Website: bh-photo
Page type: customer-info-address
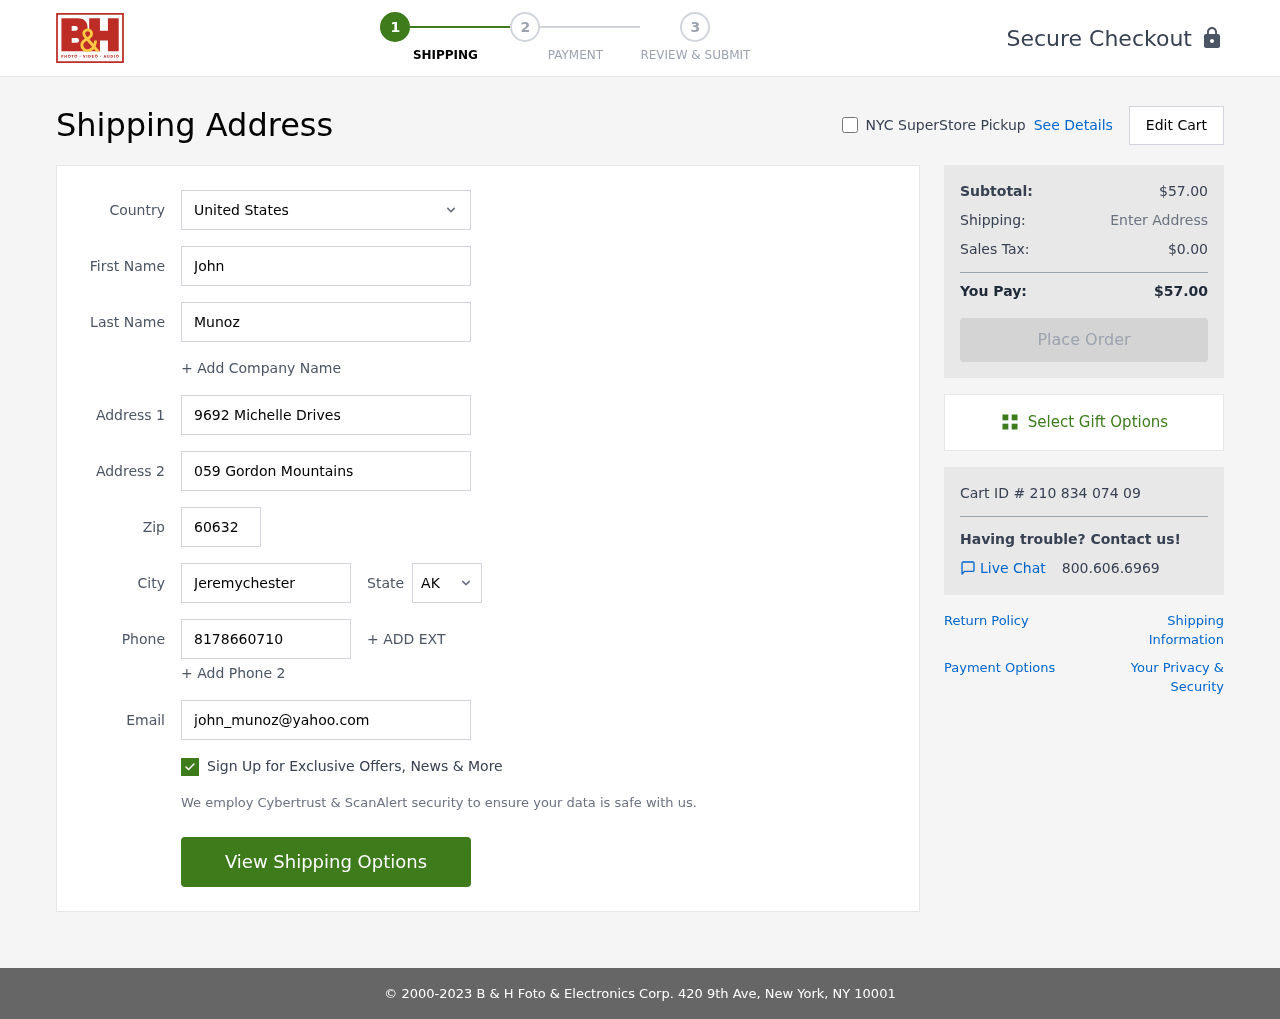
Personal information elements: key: PII_CITY
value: Jeremychester
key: PII_COUNTRY
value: United States
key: PII_EMAIL
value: john_munoz@yahoo.com
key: PII_FIRSTNAME
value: John
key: PII_LASTNAME
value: Munoz
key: PII_PHONE
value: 8178660710
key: PII_POSTCODE
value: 60632
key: PII_STATE_ABBR
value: AK
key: PII_STREET
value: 9692 Michelle Drives
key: PII_STREET2
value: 059 Gordon Mountains
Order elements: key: ORDER_SUBTOTAL
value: $57.00
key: ORDER_TAX
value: $0.00
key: ORDER_TOTAL
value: $57.00
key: ORDER_ID
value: Cart ID # 210 834 074 09